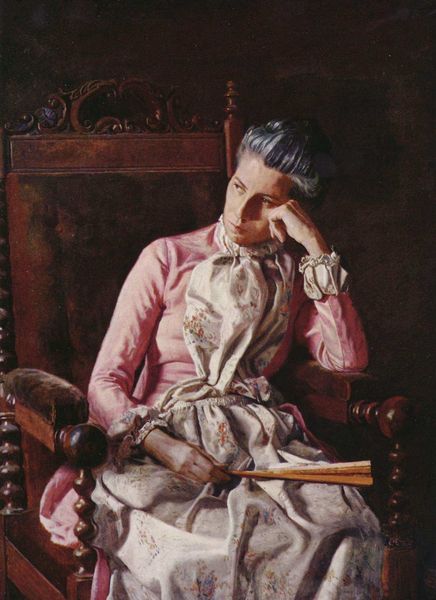
Titel: Porträt der Amelia van Buren
Künstler: Thomas Eakins
Standort: Washington (District of Columbia)
Institution: Phillips Memorial Gallery
Schlagwörter: dunkel, gemälde, hand, kopf, schatten, weiß, sitzen, blumen, braun, ellbogen, fenster, frau, frisur, geste, grau, haar, hell, hintergrund, holz, kleid, licht, nase, profil, raum, schwarz, stirn, stuhl, stützen, zimmer, blick, blüten, dame, rose, rot, fächer, mode, muster, schleife, alt, arm, bluse, falten, gesicht, halten, knoten, kragen, samt, spitze, trauer, ärmel, bildnis, halskrause, holzstuhl, hände, portrait, porträt, rückenlehne, öl, schlank, sonne, gewand, haare, pose, sessel, adel, mutter, potrait, rechts, rosa, traurig, rund, schürze, dutt, papier, armlehne, düster, lehne, sitz, modern, blümchen, lehnen, thron, langeweile, polster, ernst, streng, glanz, halstuch, stuhllehne, verzierung, melancholie, melancholisch, stimmung, armstuhl, lichteinfall, hochsteckfrisur, nachdenklich, rüsche, rüschen, schoß, ellenbogen, aufstützen, nachdenken, sinnierend, fein, hoch, fecher, gemustert, pink, alter, denken, gestützt, zettel, lehnstuhl, links, denker, manschetten, hausfrau, sitzfigur, älter, gedreht, schnitzerei, verziert, körperschatten, armlehnen, leder, abstützen, müde, lichtquelle, gepolstert, polsterstuhl, alte frau, spirale, gedrechselt, geschnitzt, nachdenklichkeit, strähnen, lasierend, verzerrt, schreinwerk, grauhaarig, abgestützt, feminin, gelangweilt, polstersessel, personnen, portröt, enttäuscht, stränen, drechelarbeit, strähen, 1850, gescannt, langeweil, semat, hochsteckfrisue, aufstüzten, drechslerei, fäücher, seitliches porträt, in die weite starren